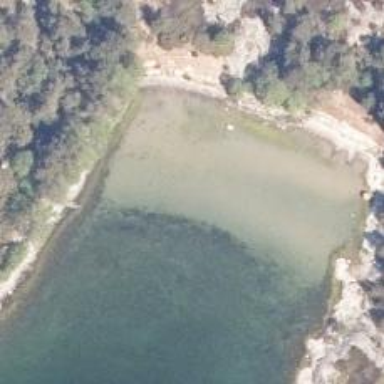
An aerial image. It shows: Sandy beach with natural surroundings.